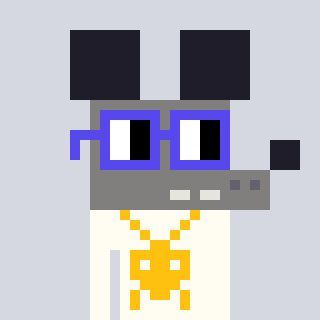
a pixel art character with square blue glasses, a mouse-shaped head and a grayscale-colored body on a cool background